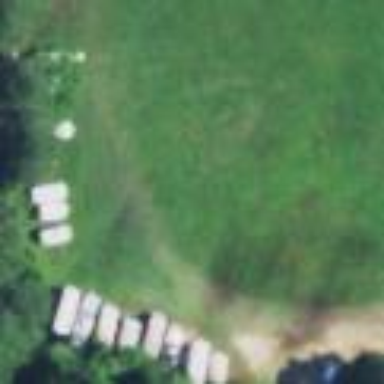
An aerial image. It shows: RV storage facility.